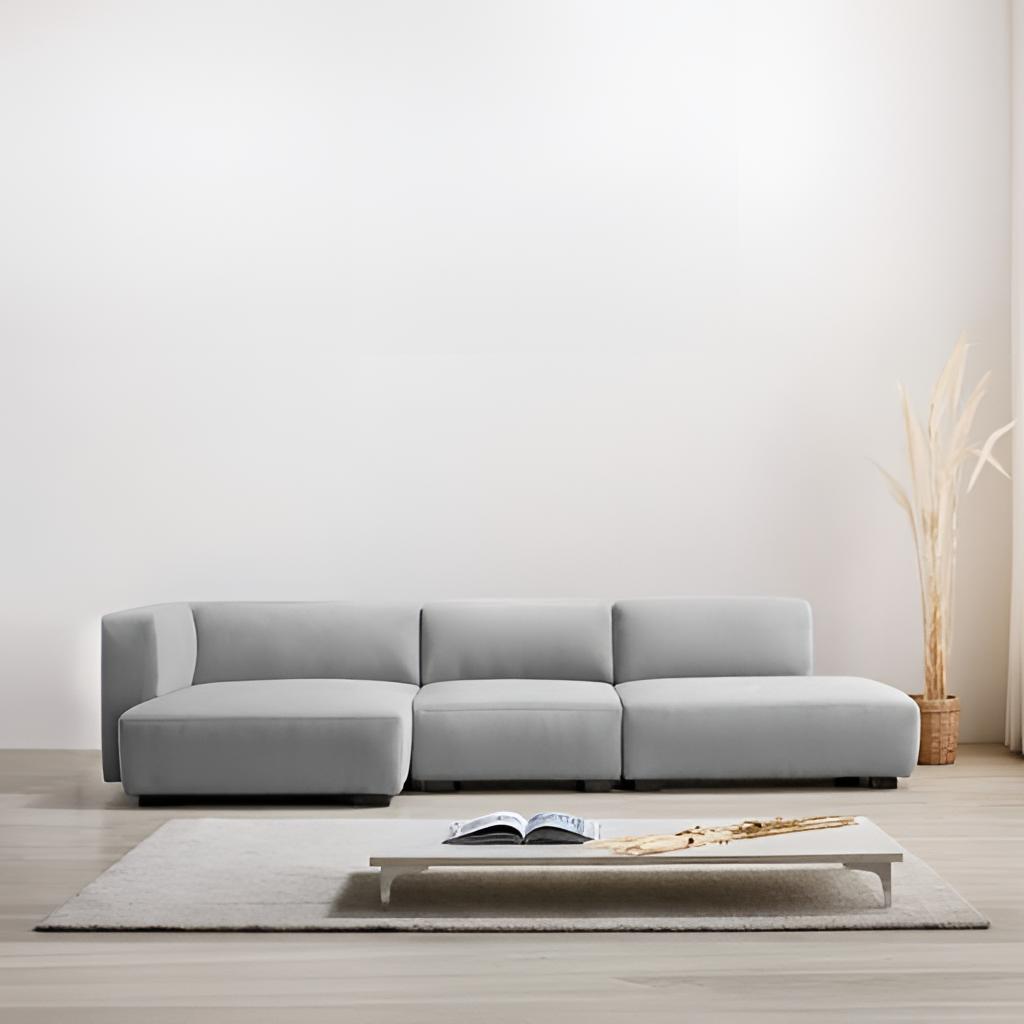
gray fabric sectional sofa, living room, paint wallpaper, with solid pattern, wood flooring, with plank pattern, minimalist